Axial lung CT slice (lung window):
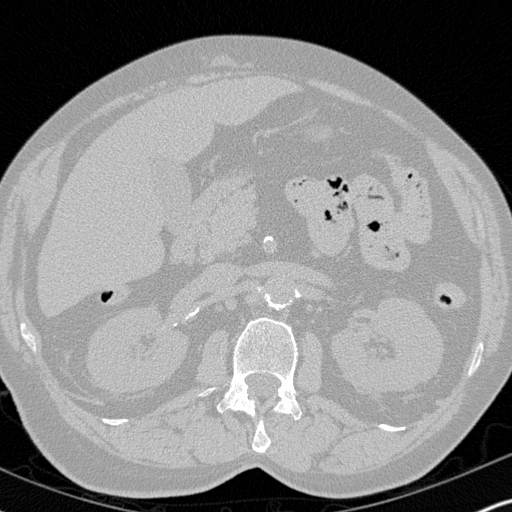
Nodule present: no